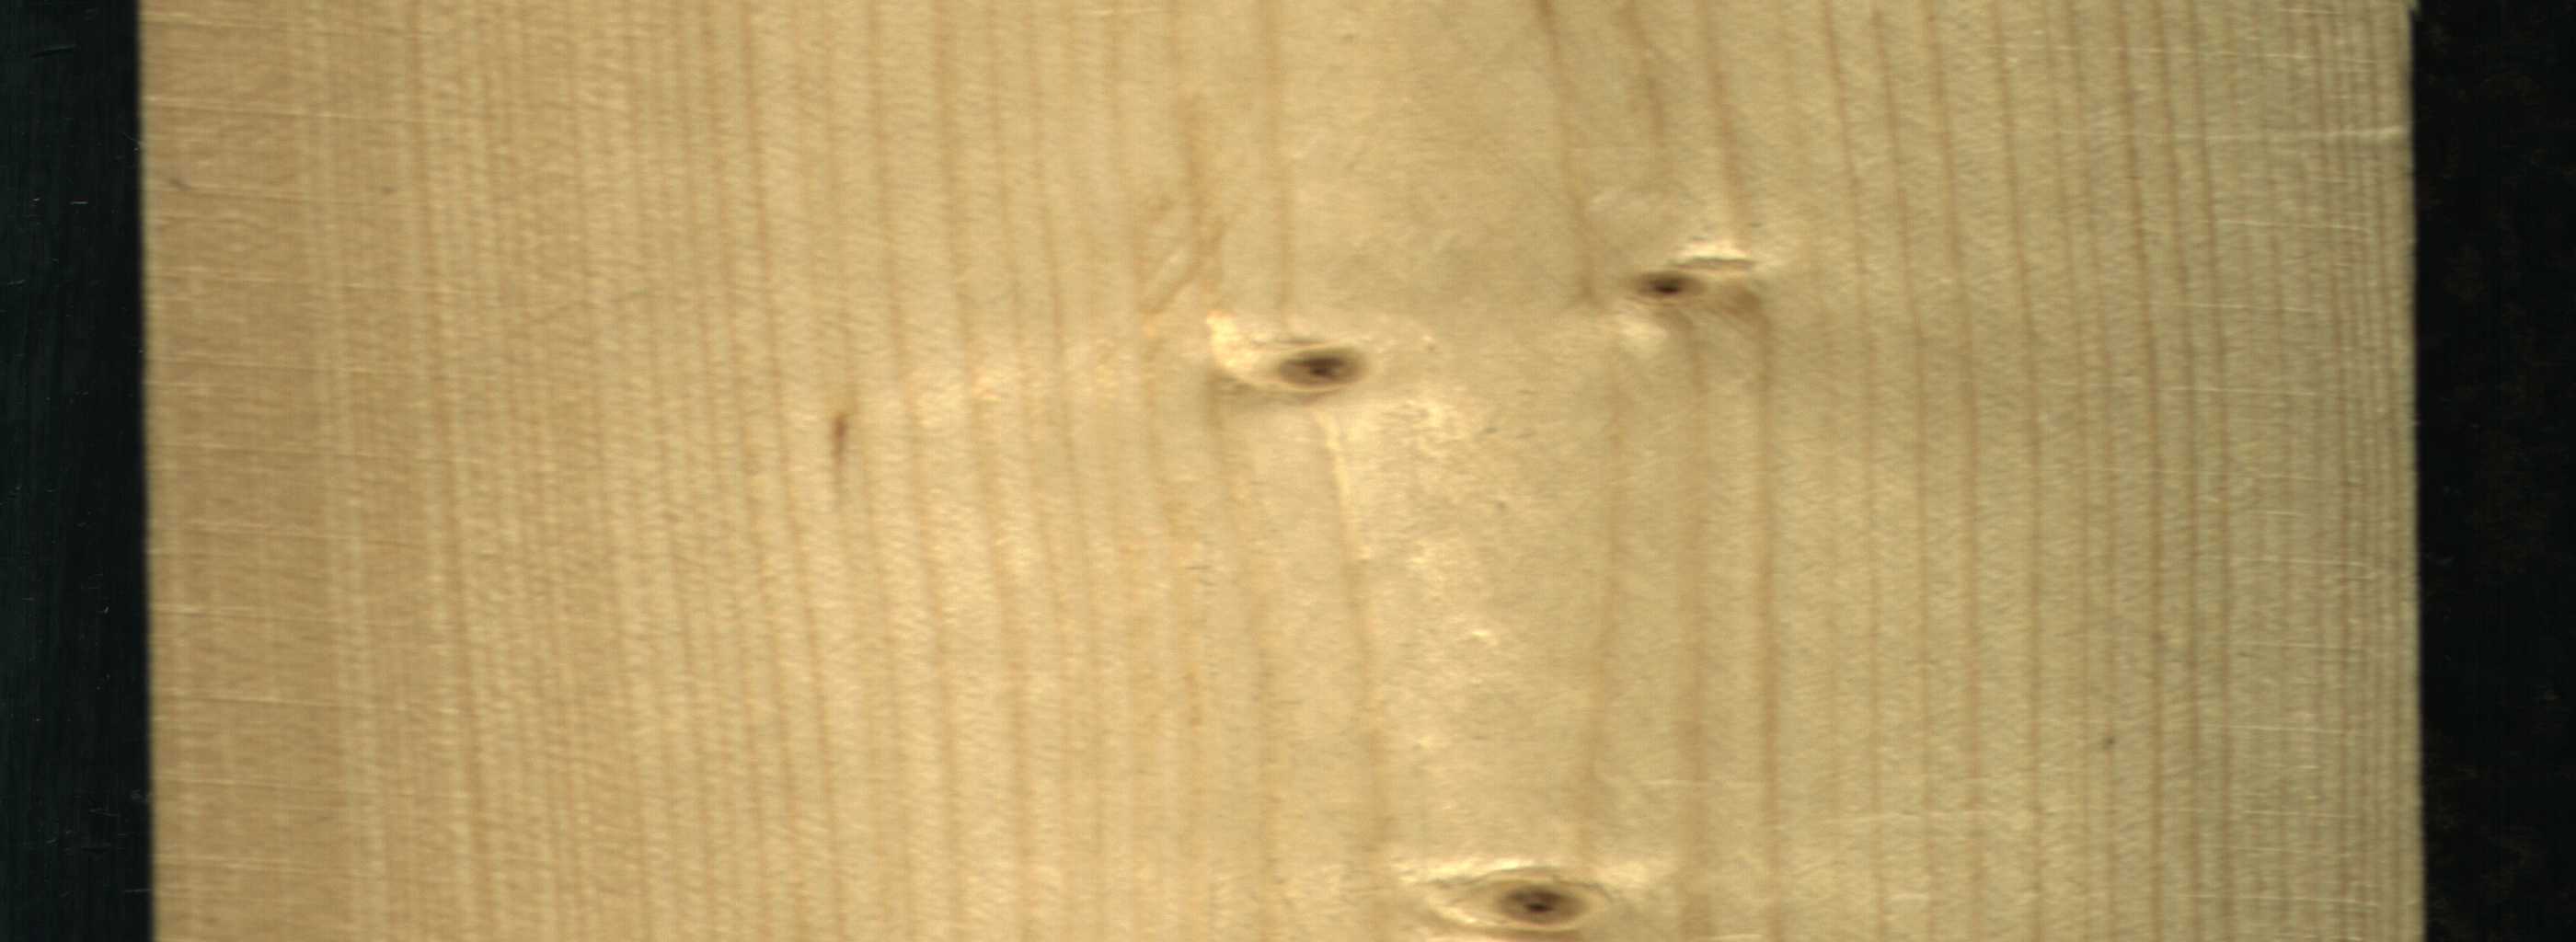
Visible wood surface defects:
Live_Knot
Live_Knot
Live_Knot